Question: I'm trying to add a text hyperlink button that leads to different pages on different conditions..and I need help for the HTML code.
My website screenshot:

sorry the website is not in english, so I will be as specific as possible so anyone can understand what I'm saying.
The screenshot show a page from my website, and it contains tab filters on the products.
The highlighted element is the 'All' category tab, and next to it is the 'Audio' tab and 'Mic' tab and so on.
So right below the product catalog, which is beneath the category , I want to add a text hyperlink "See more" button, which will recognize which tab I am looking into at the moment, and take me to the full catalog page of the category.
All I know of HTML code for conditional html statement is like:
'''
<a href="Default URL.com" onclick="doClick(); return false;">See More</a>
'''
With JS:
'''
function doClick() {
if (clicked on "Audio" tab)
window.hlocation.href = "Audio Page URL.com"
else if (clickd on "Mic" tab)
window.location.href = "Mic Page URL.com"
....
else
window.location.href = "Last Page URL.com"
'''
I know how to locate HTML codes to locate the division...but I'm not sure how to actually put them into codes as conditional statement.
I'm sharing the URL of my page : <URL>
please help.
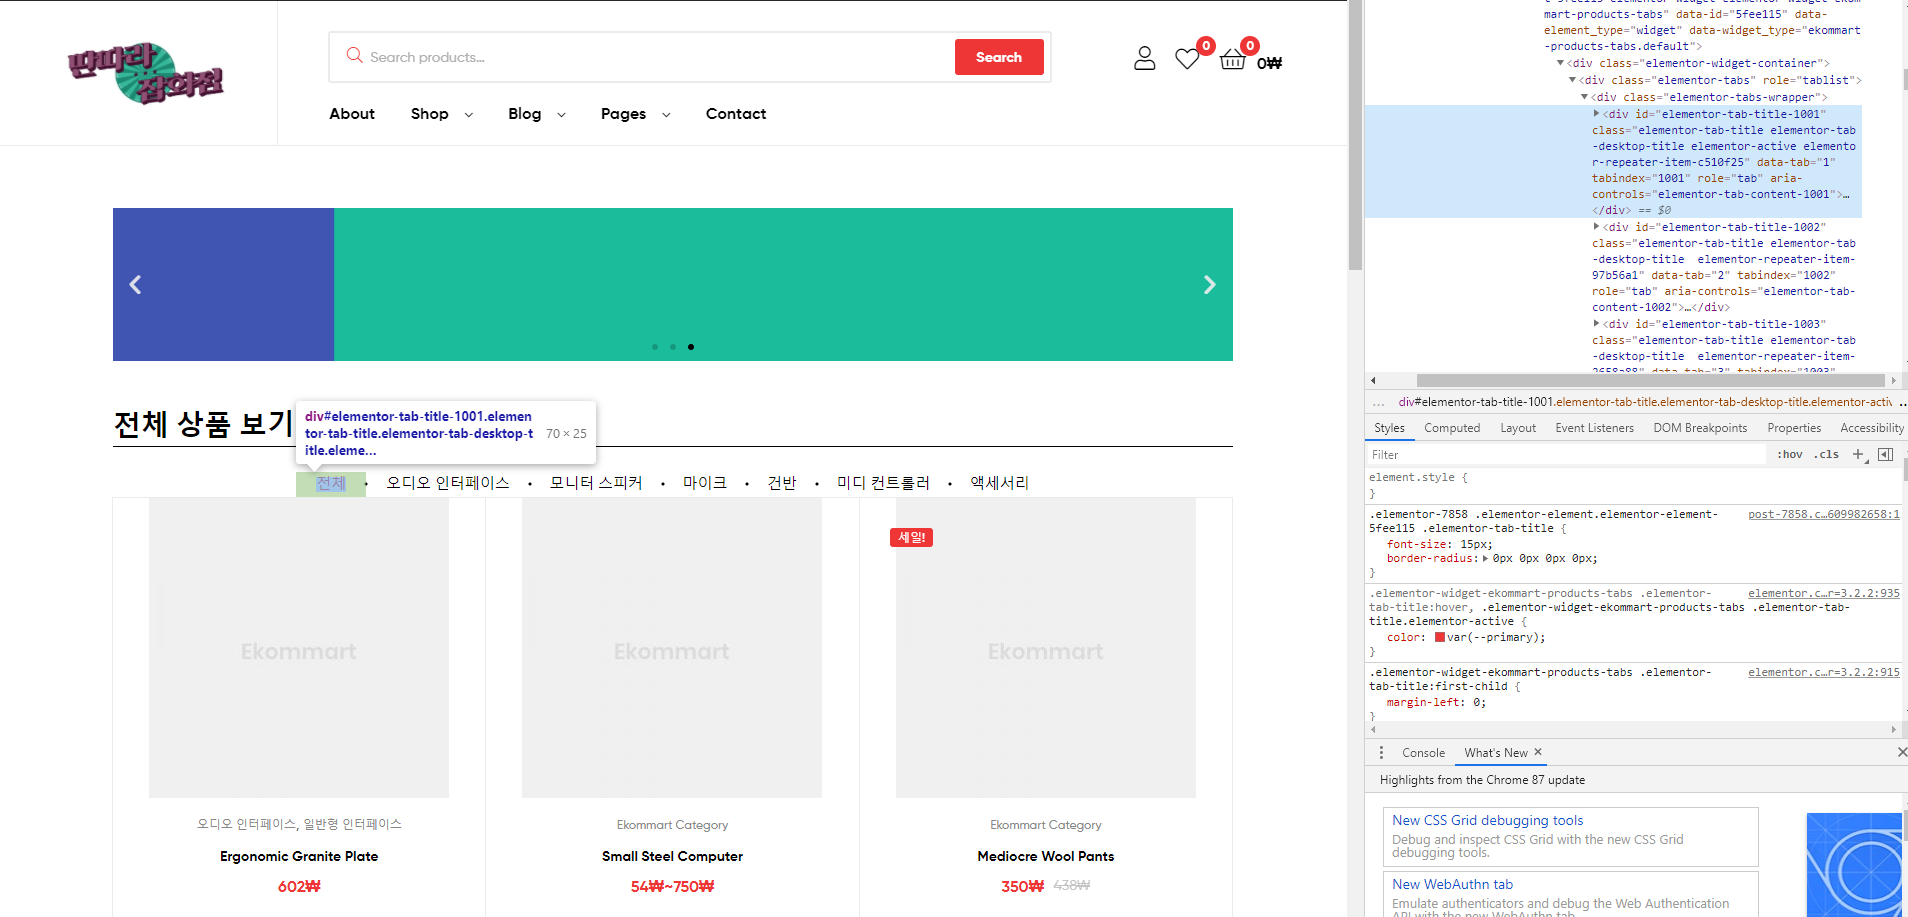
Answer: You could decide to use this approach:
- - -
It is demonstrated below:
'''
$(document).ready(function() {
$("a").on('click', function() {
var selected = $("div .selected");
console.log("someurl.com/category/all/" + selected.text());
});
});
function update(element) {
ridOfOtherClass();
$(element).addClass("selected");
}
var buttons = $("div");
function ridOfOtherClass() {
for (var i = 0; i < buttons.length; i++) {
$(buttons[i]).removeClass("selected");
}
}
'''
'''
.as-console-wrapper{
max-height:50px !important;
/*Overrides so user is guaranteed space to click the "See more" button. DO NOT USE THIS CSS ON YOUR WEBSITE - IT IS STACK SNIPPET ONLY*/
}
div{
cursor:pointer;
}
a{
cursor:pointer;
}
'''
'''
<script src="https://cdnjs.cloudflare.com/ajax/libs/jquery/3.3.1/jquery.min.js"></script>
<link rel="stylesheet" id="wp-block-library-css" href="http://tantara.shop/wp-includes/css/dist/block-library/style.min.css?ver=5.6" type="text/css" media="all">
<div class="elementor-tabs-wrapper">
<div id="elementor-tab-title-1001" class="elementor-tab-title elementor-tab-desktop-title elementor-active elementor-repeater-item-c510f25 selected" data-tab="1" tabindex="1001" role="tab" aria-controls="elementor-tab-content-1001" onclick="update(this)">All</div>
<div id="elementor-tab-title-1002" class="elementor-tab-title elementor-tab-desktop-title elementor-repeater-item-97b56a1" data-tab="2" tabindex="1002" role="tab" aria-controls="elementor-tab-content-1002" onclick="update(this)">Audio Interface</div>
<div id="elementor-tab-title-1003" class="elementor-tab-title elementor-tab-desktop-title elementor-repeater-item-2658a88" data-tab="3" tabindex="1003" role="tab" aria-controls="elementor-tab-content-1003" onclick="update(this)">Monitor Speaker</div>
<div id="elementor-tab-title-1004" class="elementor-tab-title elementor-tab-desktop-title elementor-repeater-item-91a22ba" data-tab="4" tabindex="1004" role="tab" aria-controls="elementor-tab-content-1004" onclick="update(this)">MIC</div>
<div id="elementor-tab-title-1005" class="elementor-tab-title elementor-tab-desktop-title elementor-repeater-item-81bf58f" data-tab="5" tabindex="1005" role="tab" aria-controls="elementor-tab-content-1005" onclick="update(this)">Keyboard</div>
<div id="elementor-tab-title-1006" class="elementor-tab-title elementor-tab-desktop-title elementor-repeater-item-eb73db8" data-tab="6" tabindex="1006" role="tab" aria-controls="elementor-tab-content-1006" onclick="update(this)">Midi controller</div>
<div id="elementor-tab-title-1007" class="elementor-tab-title elementor-tab-desktop-title elementor-repeater-item-1a3ff00" data-tab="7" tabindex="1007" role="tab" aria-controls="elementor-tab-content-1007" onclick="update(this)">Accessory</div>
</div>
<a>See more</a>
<!-- Please understand that I did not understand any of the words in the untranslated version. As Google Translation has demonstrated considerable capabilities in translating properly, I chose to translate with that.-->
'''
If you're not sure what's supposed to be happening, click on a tab and click "See more." An example URL will be shown, which can be customized into a GET request etc,.